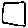
Label: square